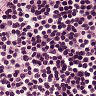
Metastatic tissue present: no